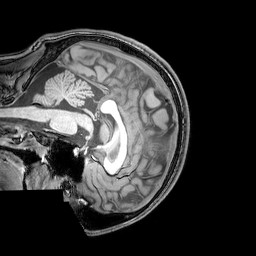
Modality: T1w
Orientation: sagittal
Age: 22
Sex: male
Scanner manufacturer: philips
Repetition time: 0.008236 s
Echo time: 0.00383 s